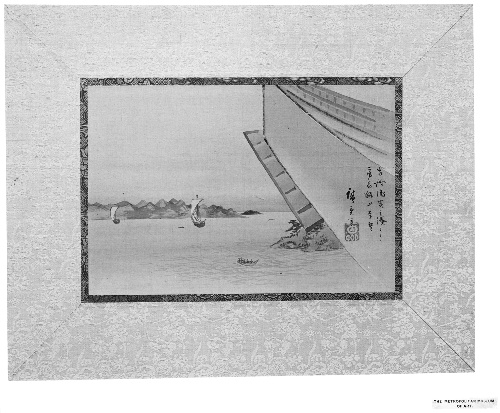
Artist: Utagawa Hiroshige
Artist bio: Japanese, Tokyo (Edo) 1797–1858 Tokyo (Edo)
Date: 19th century
Object type: Painting
Classification: Paintings
Medium: Matted painting; ink and color on silk
Culture: Japan
Period: Edo period (1615–1868)
Dimensions: 8 1/4 x 12 3/16 in. (21.0 x 30.9 cm)
Department: Asian Art
Credit line: Gift of Francis Lathrop, 1908
Accession year: 1908
Repository: Metropolitan Museum of Art, New York, NY
Tags: Boats